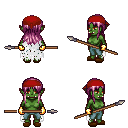
a pixel art fantasy rpg character, female body template, orc, green skin, white tattered cape, teal pants, pink unkempt hairstyle, red bandana, gold gloves, brown slippers, spear, four views (front, back, left, right), 2x2 character sprite sheet, small pixel art, hard edges, no anti-aliasing